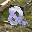
Label: 2